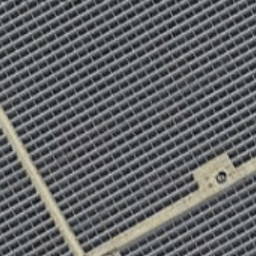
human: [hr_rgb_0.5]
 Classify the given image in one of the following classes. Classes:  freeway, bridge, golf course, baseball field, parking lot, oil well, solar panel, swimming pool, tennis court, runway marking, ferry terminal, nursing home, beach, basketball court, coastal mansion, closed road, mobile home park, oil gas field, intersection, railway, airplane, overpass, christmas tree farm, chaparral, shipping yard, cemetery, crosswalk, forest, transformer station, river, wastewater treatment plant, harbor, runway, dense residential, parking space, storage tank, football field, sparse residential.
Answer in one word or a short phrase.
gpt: solar panel